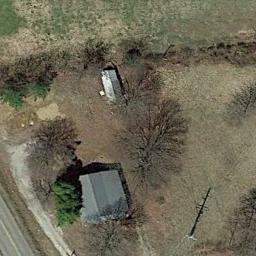
Label: residential